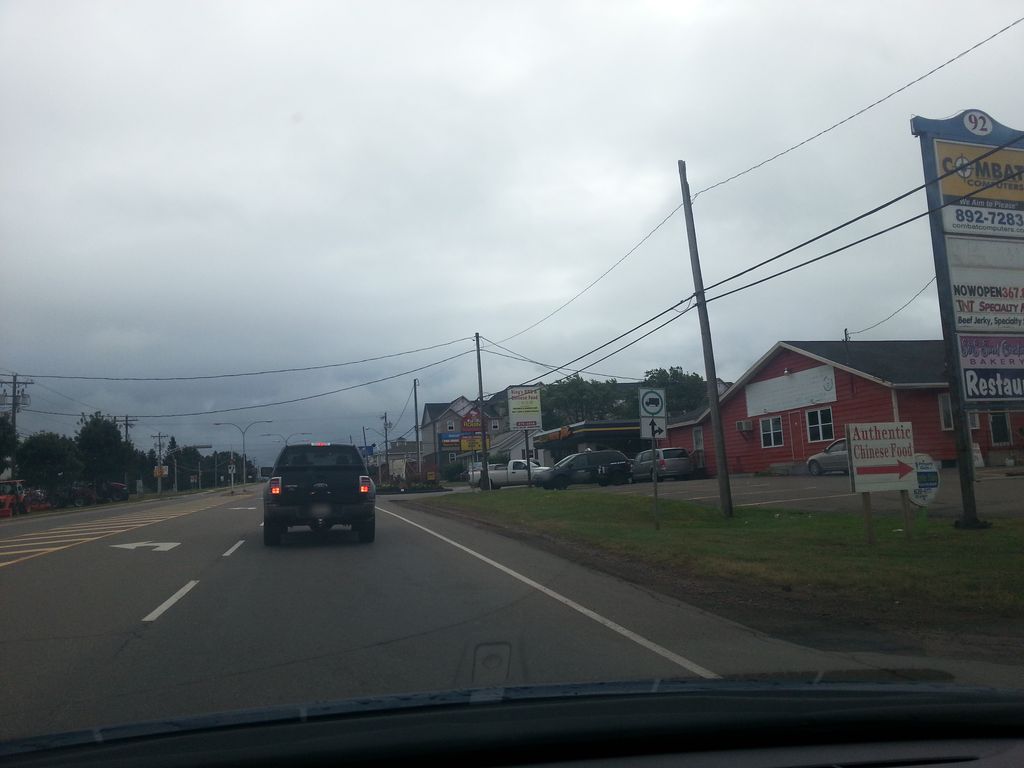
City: charlottetown